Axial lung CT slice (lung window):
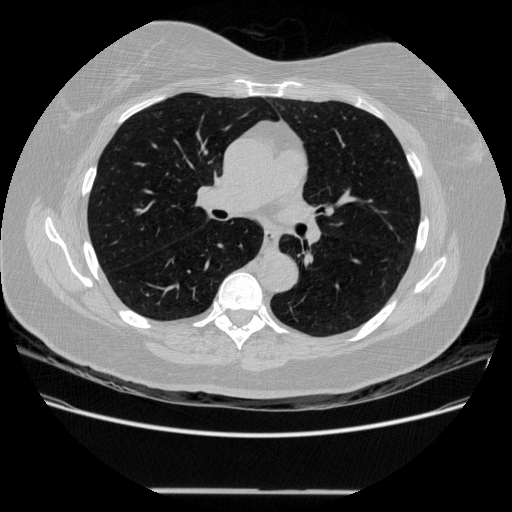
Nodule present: no